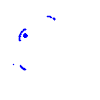
Particle: electron